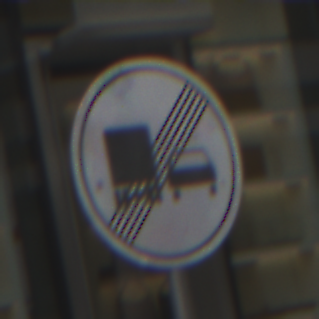
Verkehrszeichen: EndeUeberholverbotKraftfahrzeuge
Umgebung: Outdoor, Urban
Tageszeit: Midday
Wetter: Overcast
Licht: Natural
Jahreszeit: NotSpecified
Kontrast: LowContrast